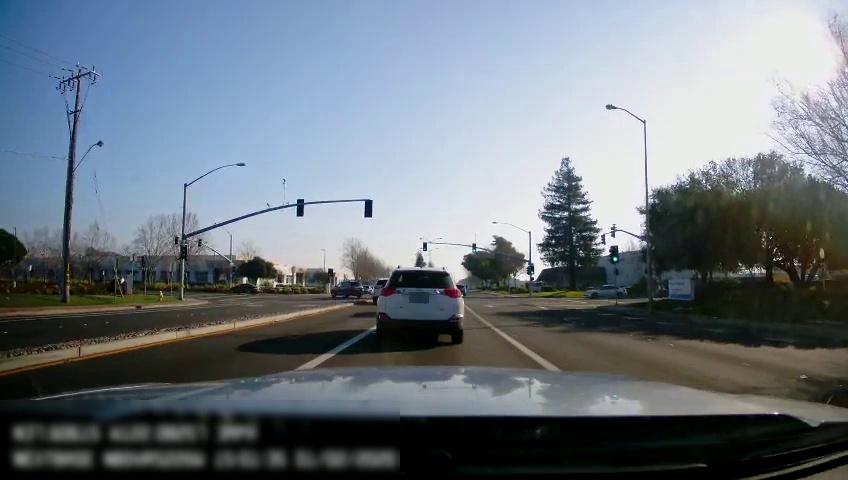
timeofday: Day
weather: Sunny
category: Drivable Space
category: Drivable Space
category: Vehicles | SUV
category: Vehicles | SUV
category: Vehicles | SUV
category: Vehicles | Car
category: Vehicles | Car
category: Vehicles | SUV
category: Lanes | Alternate Lane
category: Lanes | Current Lane
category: Lanes | Current Lane
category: Lanes | Alternate Lane
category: Lanes | Opposite Lane
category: Lanes | Opposite Lane
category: Traffic | Lights
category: Traffic | Lights
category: Traffic | Lights
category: Traffic | Lights
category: Traffic | Lights
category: Traffic | Lights
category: Traffic | Lights
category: Traffic | Lights